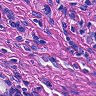
Metastatic tissue present: yes